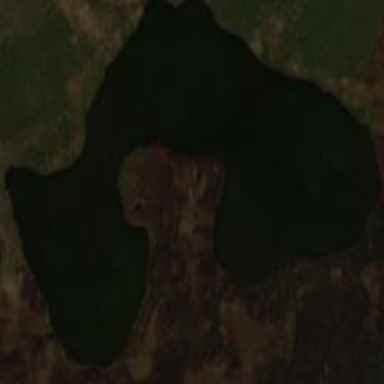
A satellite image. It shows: Lake with natural water.